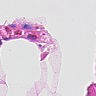
Metastatic tissue present: no